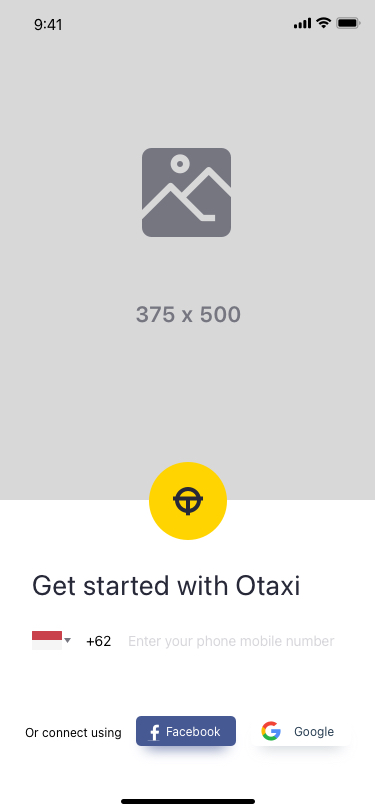
Text in this UI design:
Or connect using
Facebook
Google
Enter your phone mobile number
+62
Get started with Otaxi